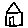
Label: house